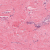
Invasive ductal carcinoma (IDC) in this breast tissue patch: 0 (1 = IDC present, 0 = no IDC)